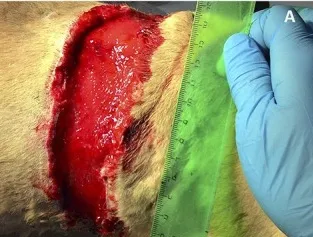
Canine wounds prior to 3D matrix application:. Back.
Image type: medical_photograph (other_medical_photograph)